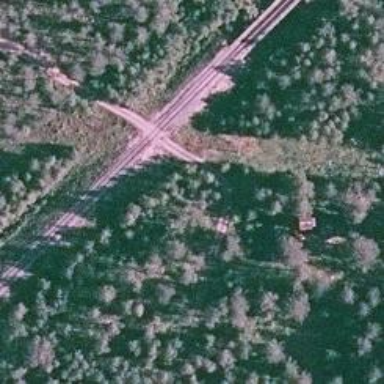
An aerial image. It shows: Level crossing with saltire markings.